八年级 · 度量几何学
如图, 已知 $\triangle A B C$ 中, $\angle C=90^{\circ}, D E \perp A B$ 于 $E, A C=A E$. 求证: $C D=D E$.

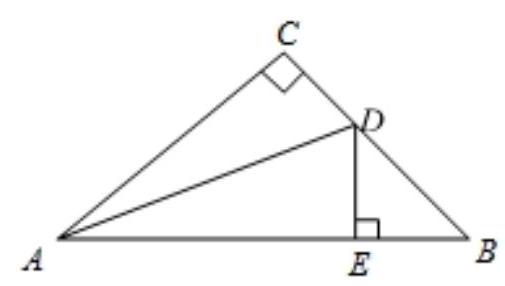
答案: 证明: $\because \mathrm{DE} \perp \mathrm{AB}$,

$\therefore \angle \mathrm{AED}=90^{\circ}$

$\because \angle \mathrm{C}=90^{\circ}$

在 Rt $\triangle \mathrm{ACD}$ 和 Rt $\triangle \mathrm{AED}$ 中, $\angle \mathrm{C}=\angle \mathrm{AED}=90^{\circ}$

$\left\{\begin{array}{l}A C=A E \\ A D=A D\end{array}\right.$

$\therefore \mathrm{Rt} \triangle \mathrm{ACD} \cong \mathrm{Rt} \triangle \mathrm{AED}(\mathrm{HL})$,

$\therefore \mathrm{CD}=\mathrm{DE} ;$